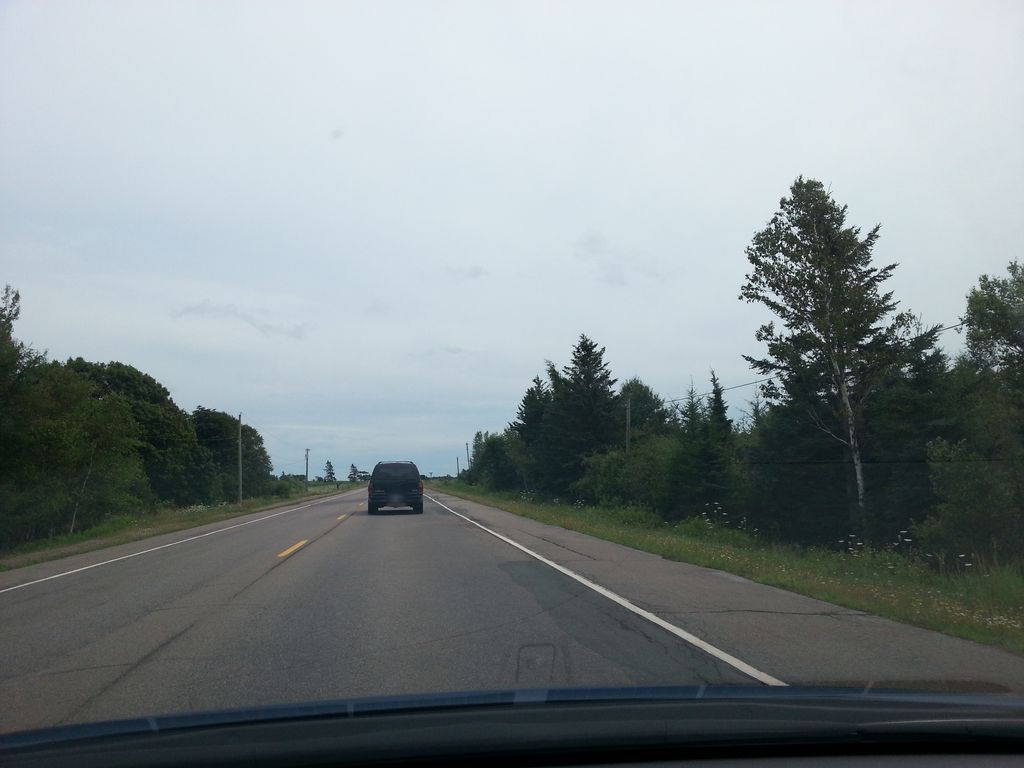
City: charlottetown